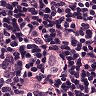
Metastatic tissue present: no